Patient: sex M, age 51
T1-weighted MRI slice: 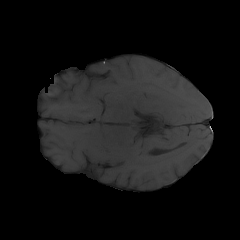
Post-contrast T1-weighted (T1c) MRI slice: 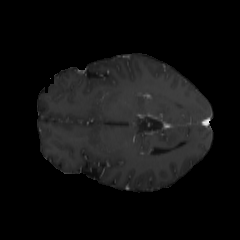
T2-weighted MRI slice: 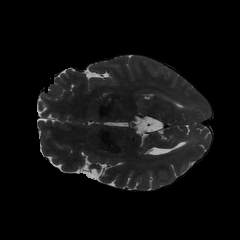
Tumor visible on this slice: no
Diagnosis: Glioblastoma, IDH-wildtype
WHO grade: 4